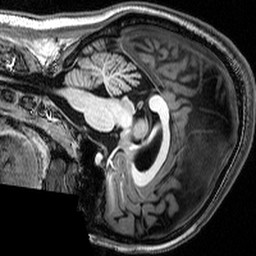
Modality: T1w
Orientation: sagittal